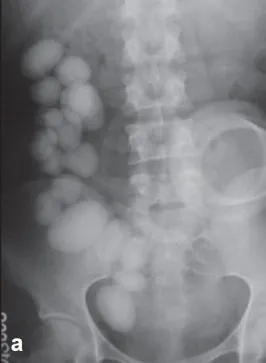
Plain X-ray abdomen (a) shows multiple stones in the right side of the abdomen.
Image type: radiology (x_ray)